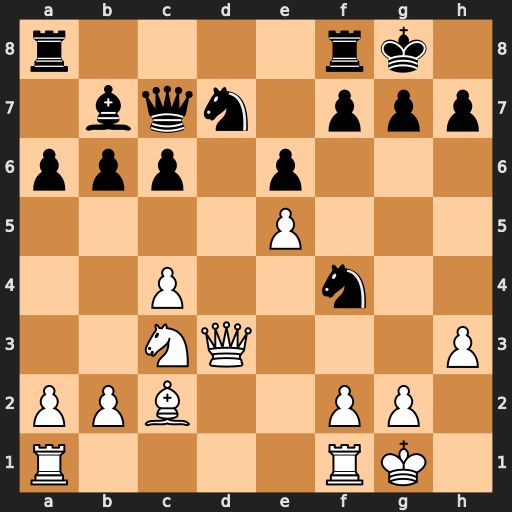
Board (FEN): r4rk1/1bqn1ppp/ppp1p3/4P3/2P2n2/2NQ3P/PPB2PP1/R4RK1
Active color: w
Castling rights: -
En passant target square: -
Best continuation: Qxh7#